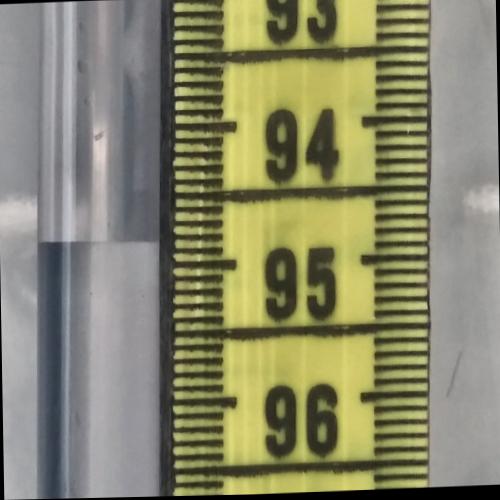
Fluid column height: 94.8 cm